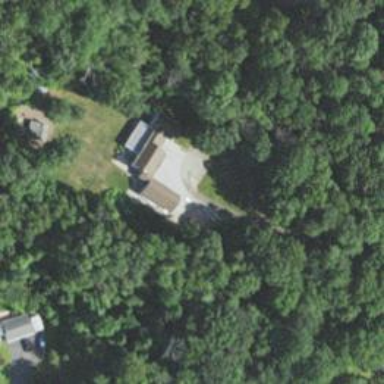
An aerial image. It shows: Residential driveway.